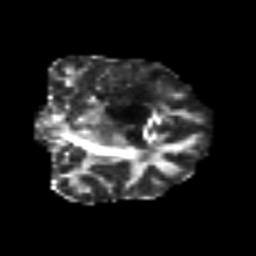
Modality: FA
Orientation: coronal
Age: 31
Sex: female
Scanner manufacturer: siemens
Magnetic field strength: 3 T
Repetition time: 6.1 s
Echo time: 0.101 s